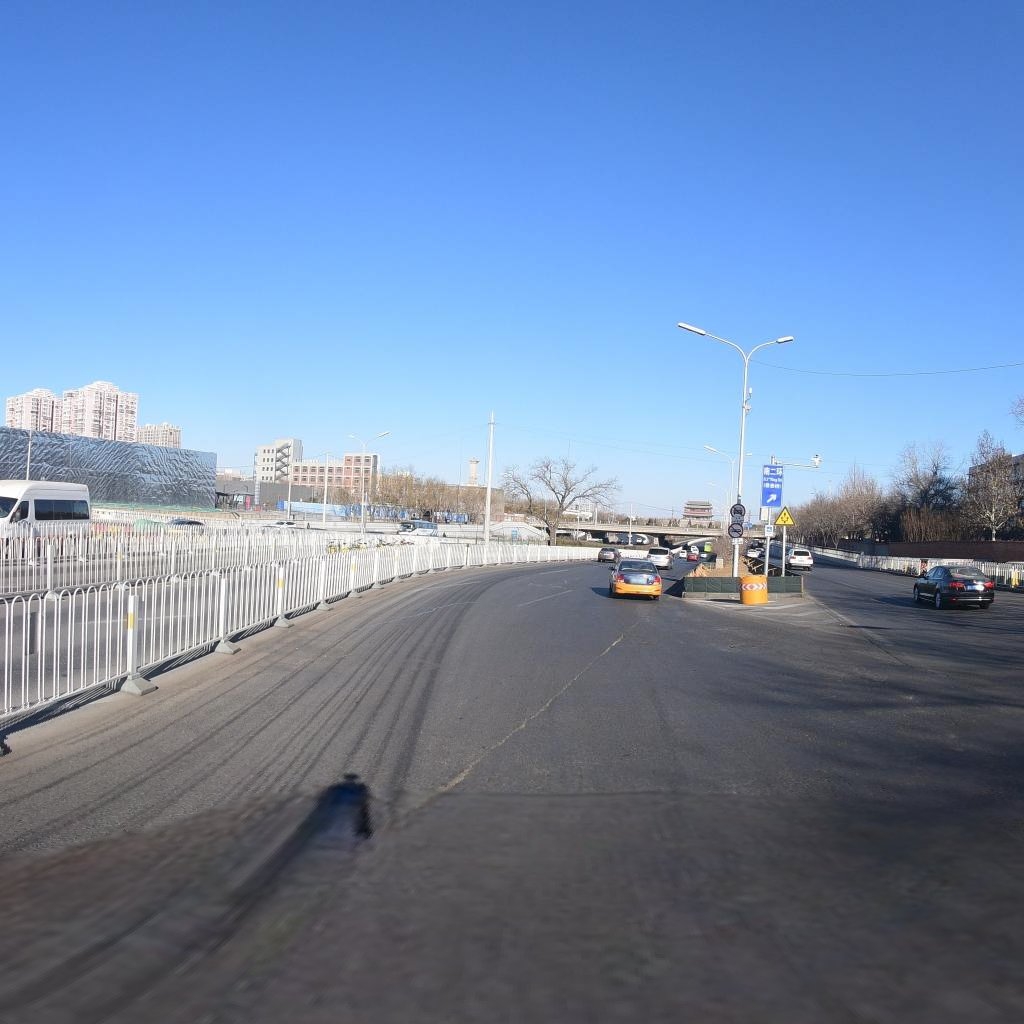
Region: Dongcheng
Road damage annotations: longitudinal crack, longitudinal crack, manhole cover, longitudinal crack, longitudinal crack